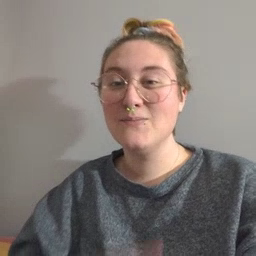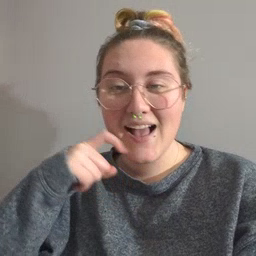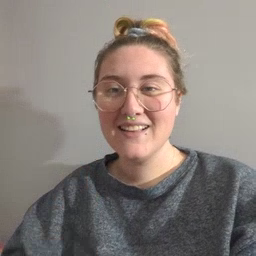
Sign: dry